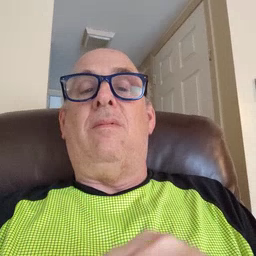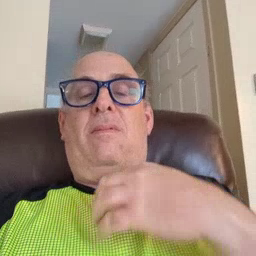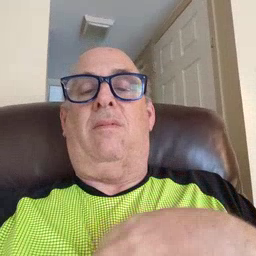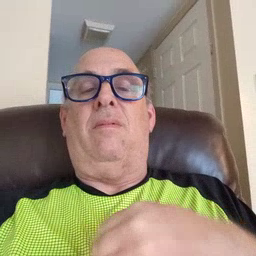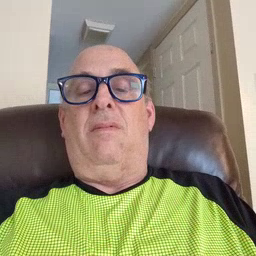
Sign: hungry